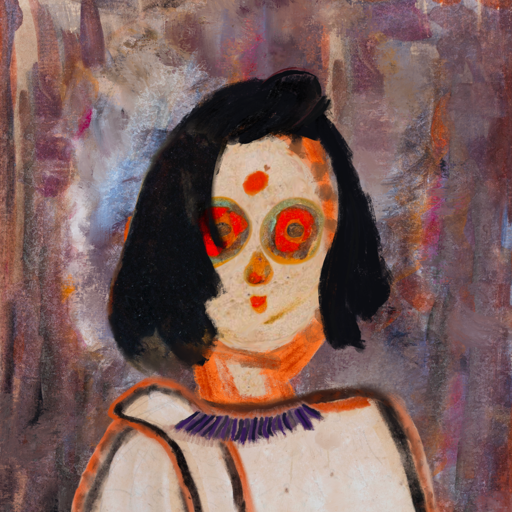
Background: Hypocrite, Head And Neck Front: Rupkatha, Face Front: Sisters, Bust: Roy_Bahadur, Hair Front: Mosgoul, Head Accessory: Blank, Second Necklace: Blank, Necklace: HillGirl, Baby: Blank